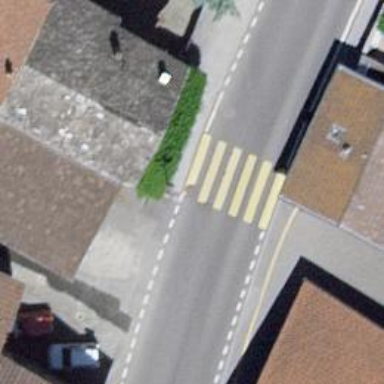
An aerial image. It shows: Uncontrolled zebra crossing on the road.